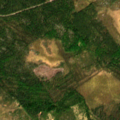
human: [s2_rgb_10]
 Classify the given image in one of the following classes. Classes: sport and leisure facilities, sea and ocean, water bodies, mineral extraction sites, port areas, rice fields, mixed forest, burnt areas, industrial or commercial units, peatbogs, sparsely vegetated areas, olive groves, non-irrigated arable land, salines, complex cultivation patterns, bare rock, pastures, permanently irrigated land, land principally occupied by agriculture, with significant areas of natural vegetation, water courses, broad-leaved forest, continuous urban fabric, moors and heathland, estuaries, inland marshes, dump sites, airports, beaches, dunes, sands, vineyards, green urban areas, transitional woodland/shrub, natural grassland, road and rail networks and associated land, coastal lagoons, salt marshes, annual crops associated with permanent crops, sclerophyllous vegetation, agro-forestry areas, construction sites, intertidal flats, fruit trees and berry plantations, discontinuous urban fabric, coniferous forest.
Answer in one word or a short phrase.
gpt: coniferous forest, mixed forest, transitional woodland/shrub